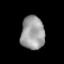
Tissue: lung
Cell type: Others
Senescence score: 0.1161
Nuclear area (px): 775
Mean DAPI intensity: 156.636